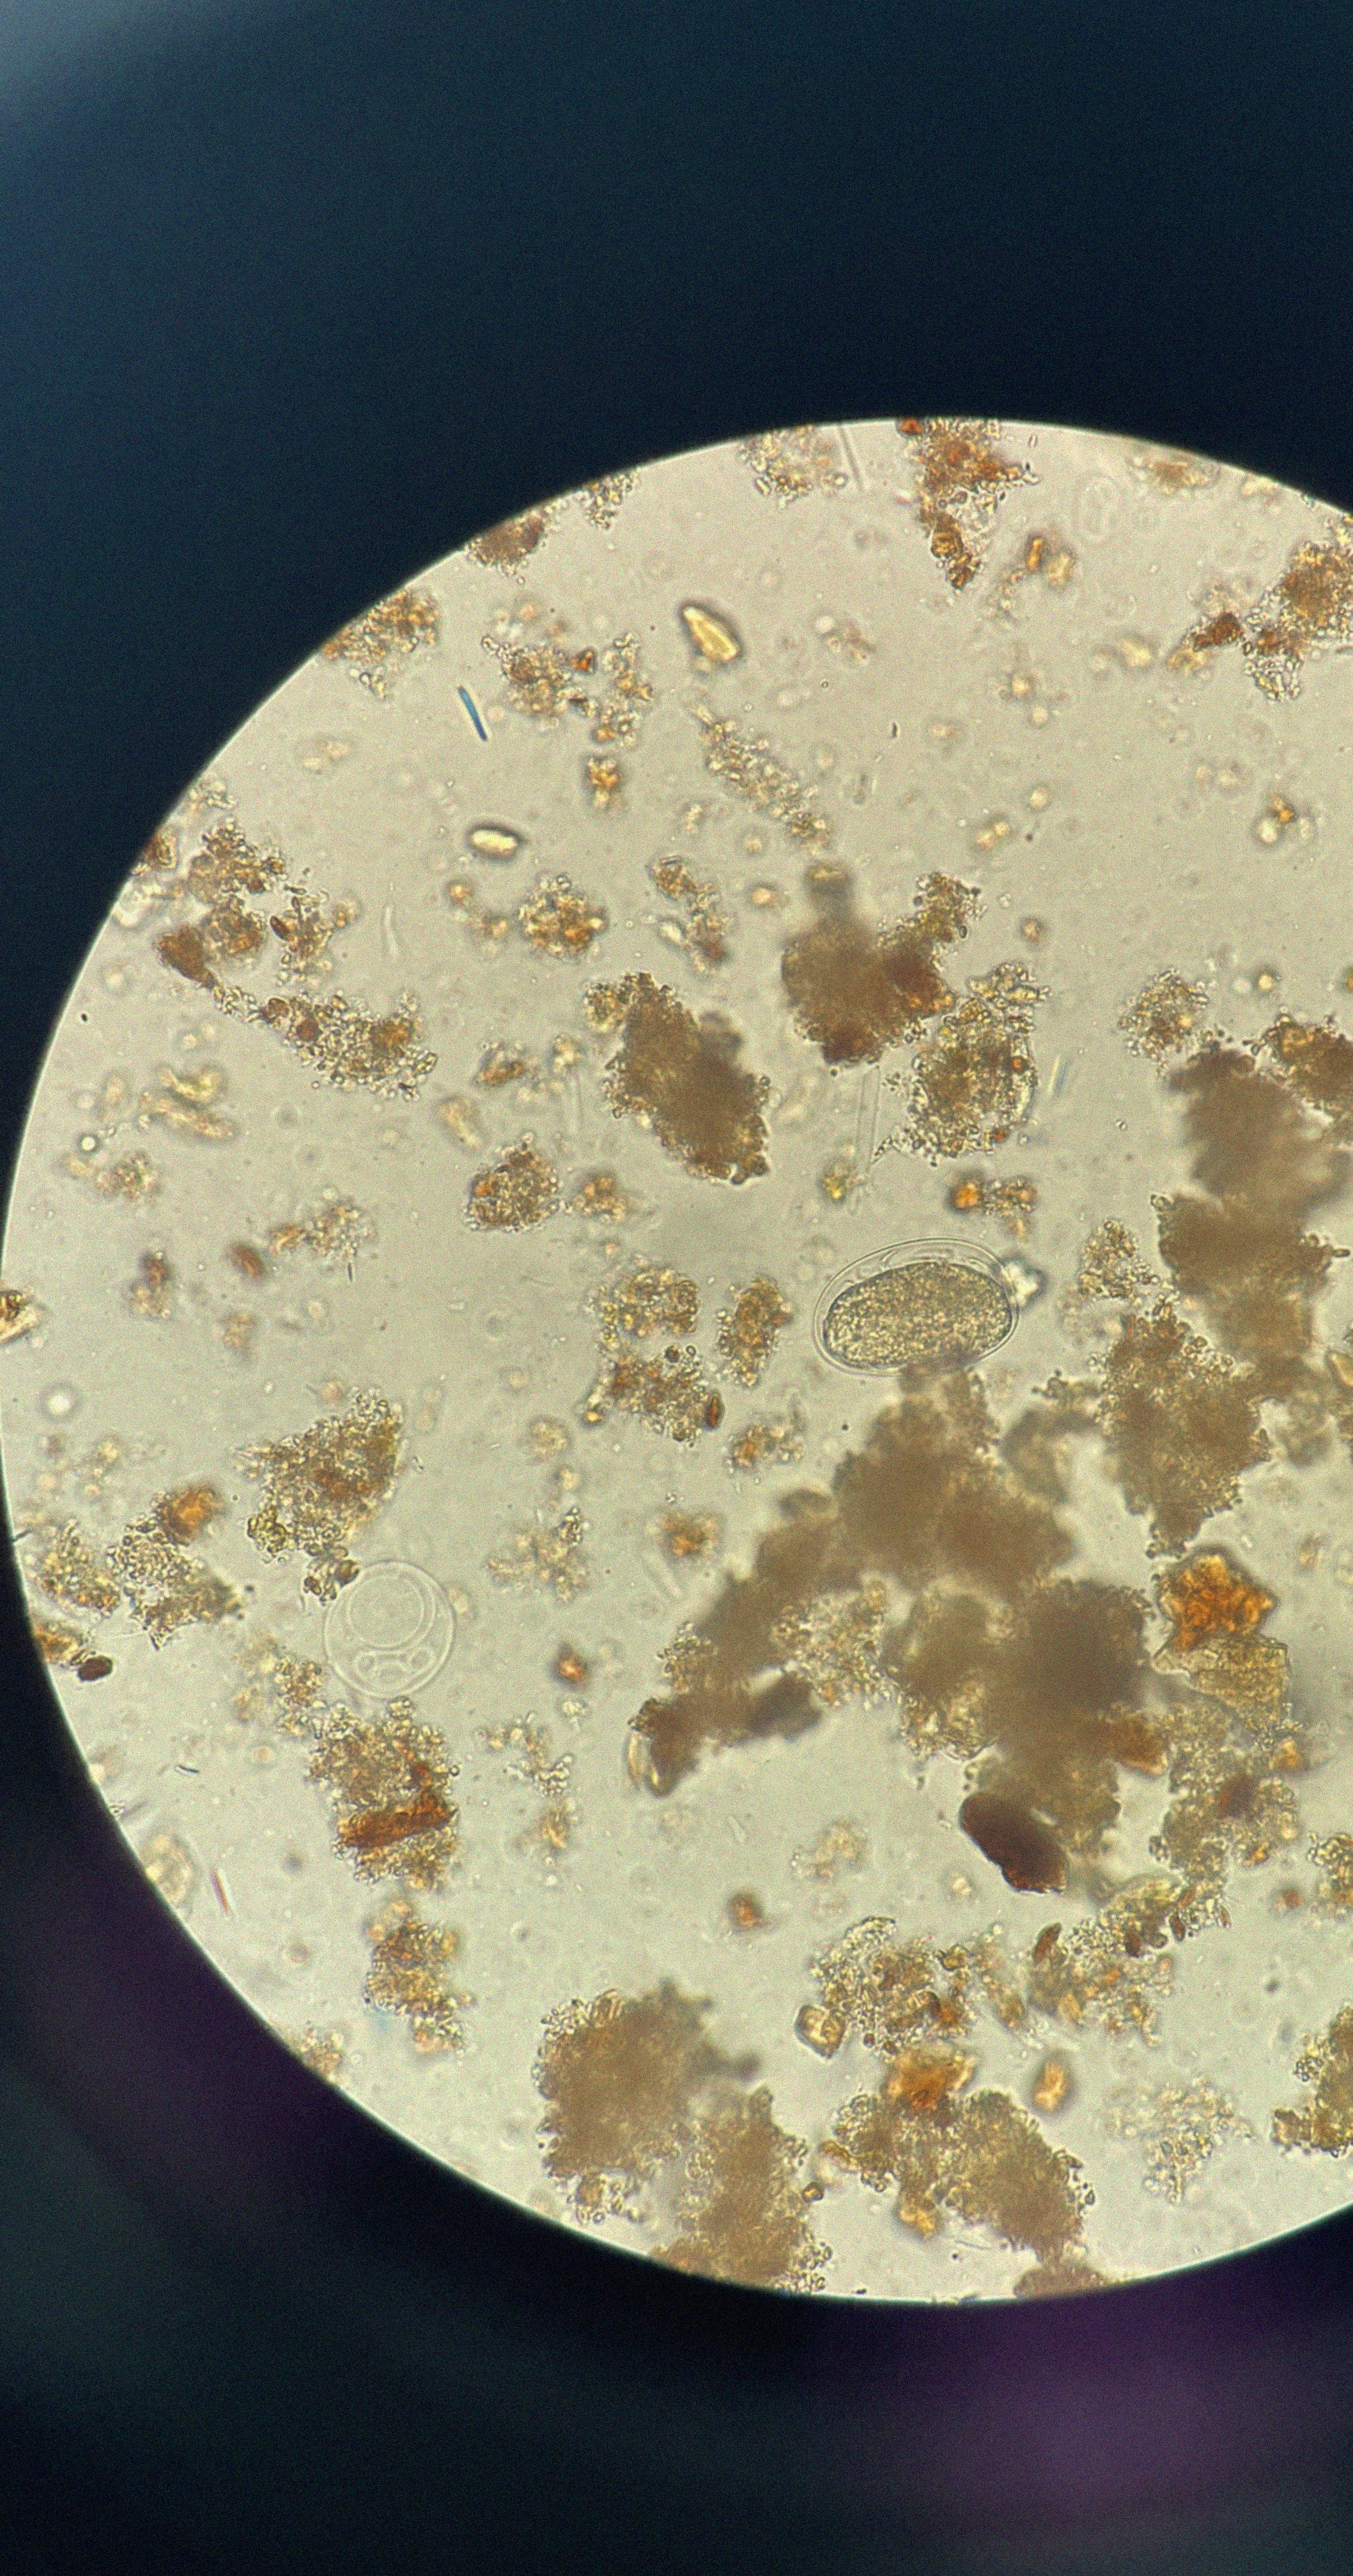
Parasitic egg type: Hookworm egg